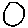
Label: circle